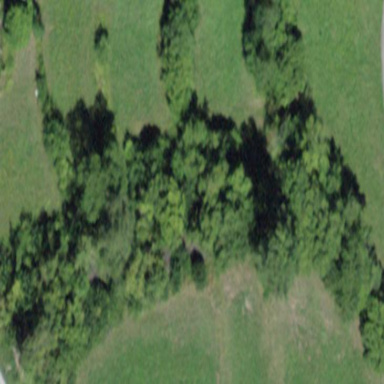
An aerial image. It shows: Forest area.